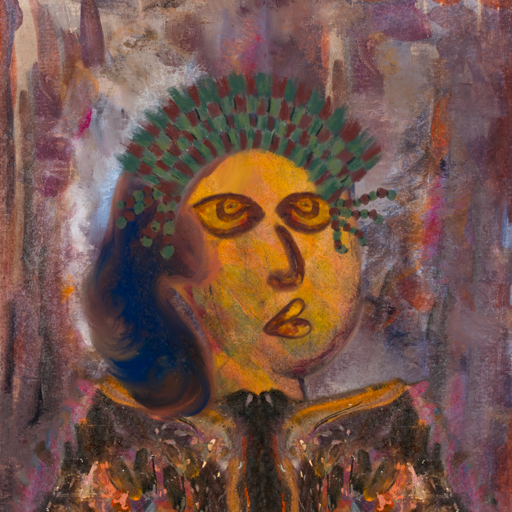
Background: Hypocrite, Head And Neck Side: Gypsy_Mother, Face Side: Comrade, Bust: Gypsy_Queen, Hair Side: Mother_And_Son_Son, Head Accessory: After_Raid_Crown, Second Necklace: Blank, Necklace: Blank, Baby: Blank